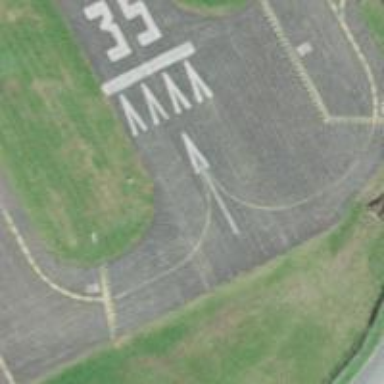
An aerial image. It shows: Image of taxiway at airport.